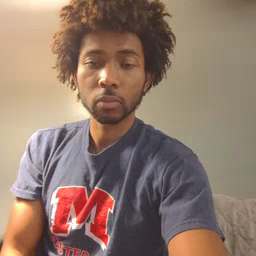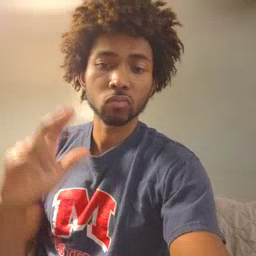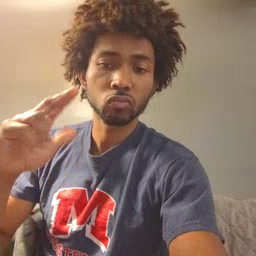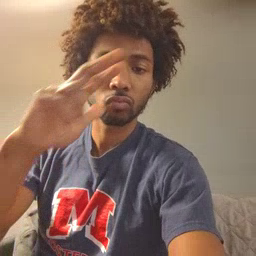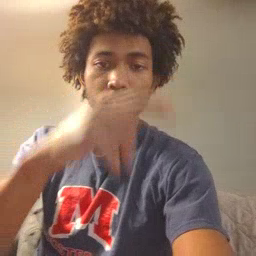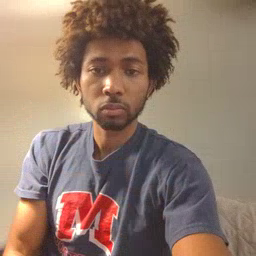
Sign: helicopter